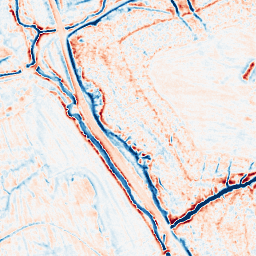
Category: edge_preserving
Decomposition family: anisotropic_diffusion
Decomposition parameters: iterations: 20
kappa: 10
gamma: 0.15
Upsampling method: cubic_mitchell
Upsampling parameters: scale: 2
Upsampling scale: 2